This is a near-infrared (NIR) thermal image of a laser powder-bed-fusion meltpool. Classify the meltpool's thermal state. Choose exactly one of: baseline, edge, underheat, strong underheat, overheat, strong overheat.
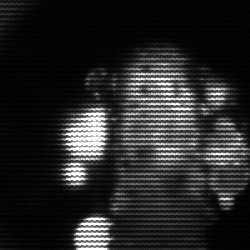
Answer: strong underheat